Question: I'm working developing a system and I need to create a special table take a look:

Row headers and column titles are always static.
Is it possible to create that kind of table with Netbeans?
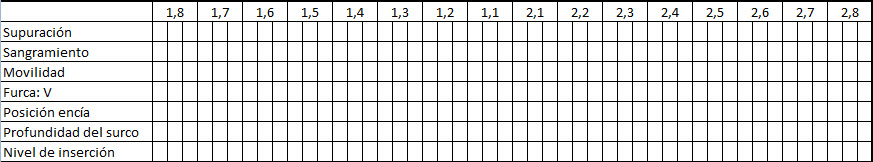
Answer: Please follow the <URL> about how to add 'Nested Table Header'.